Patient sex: M
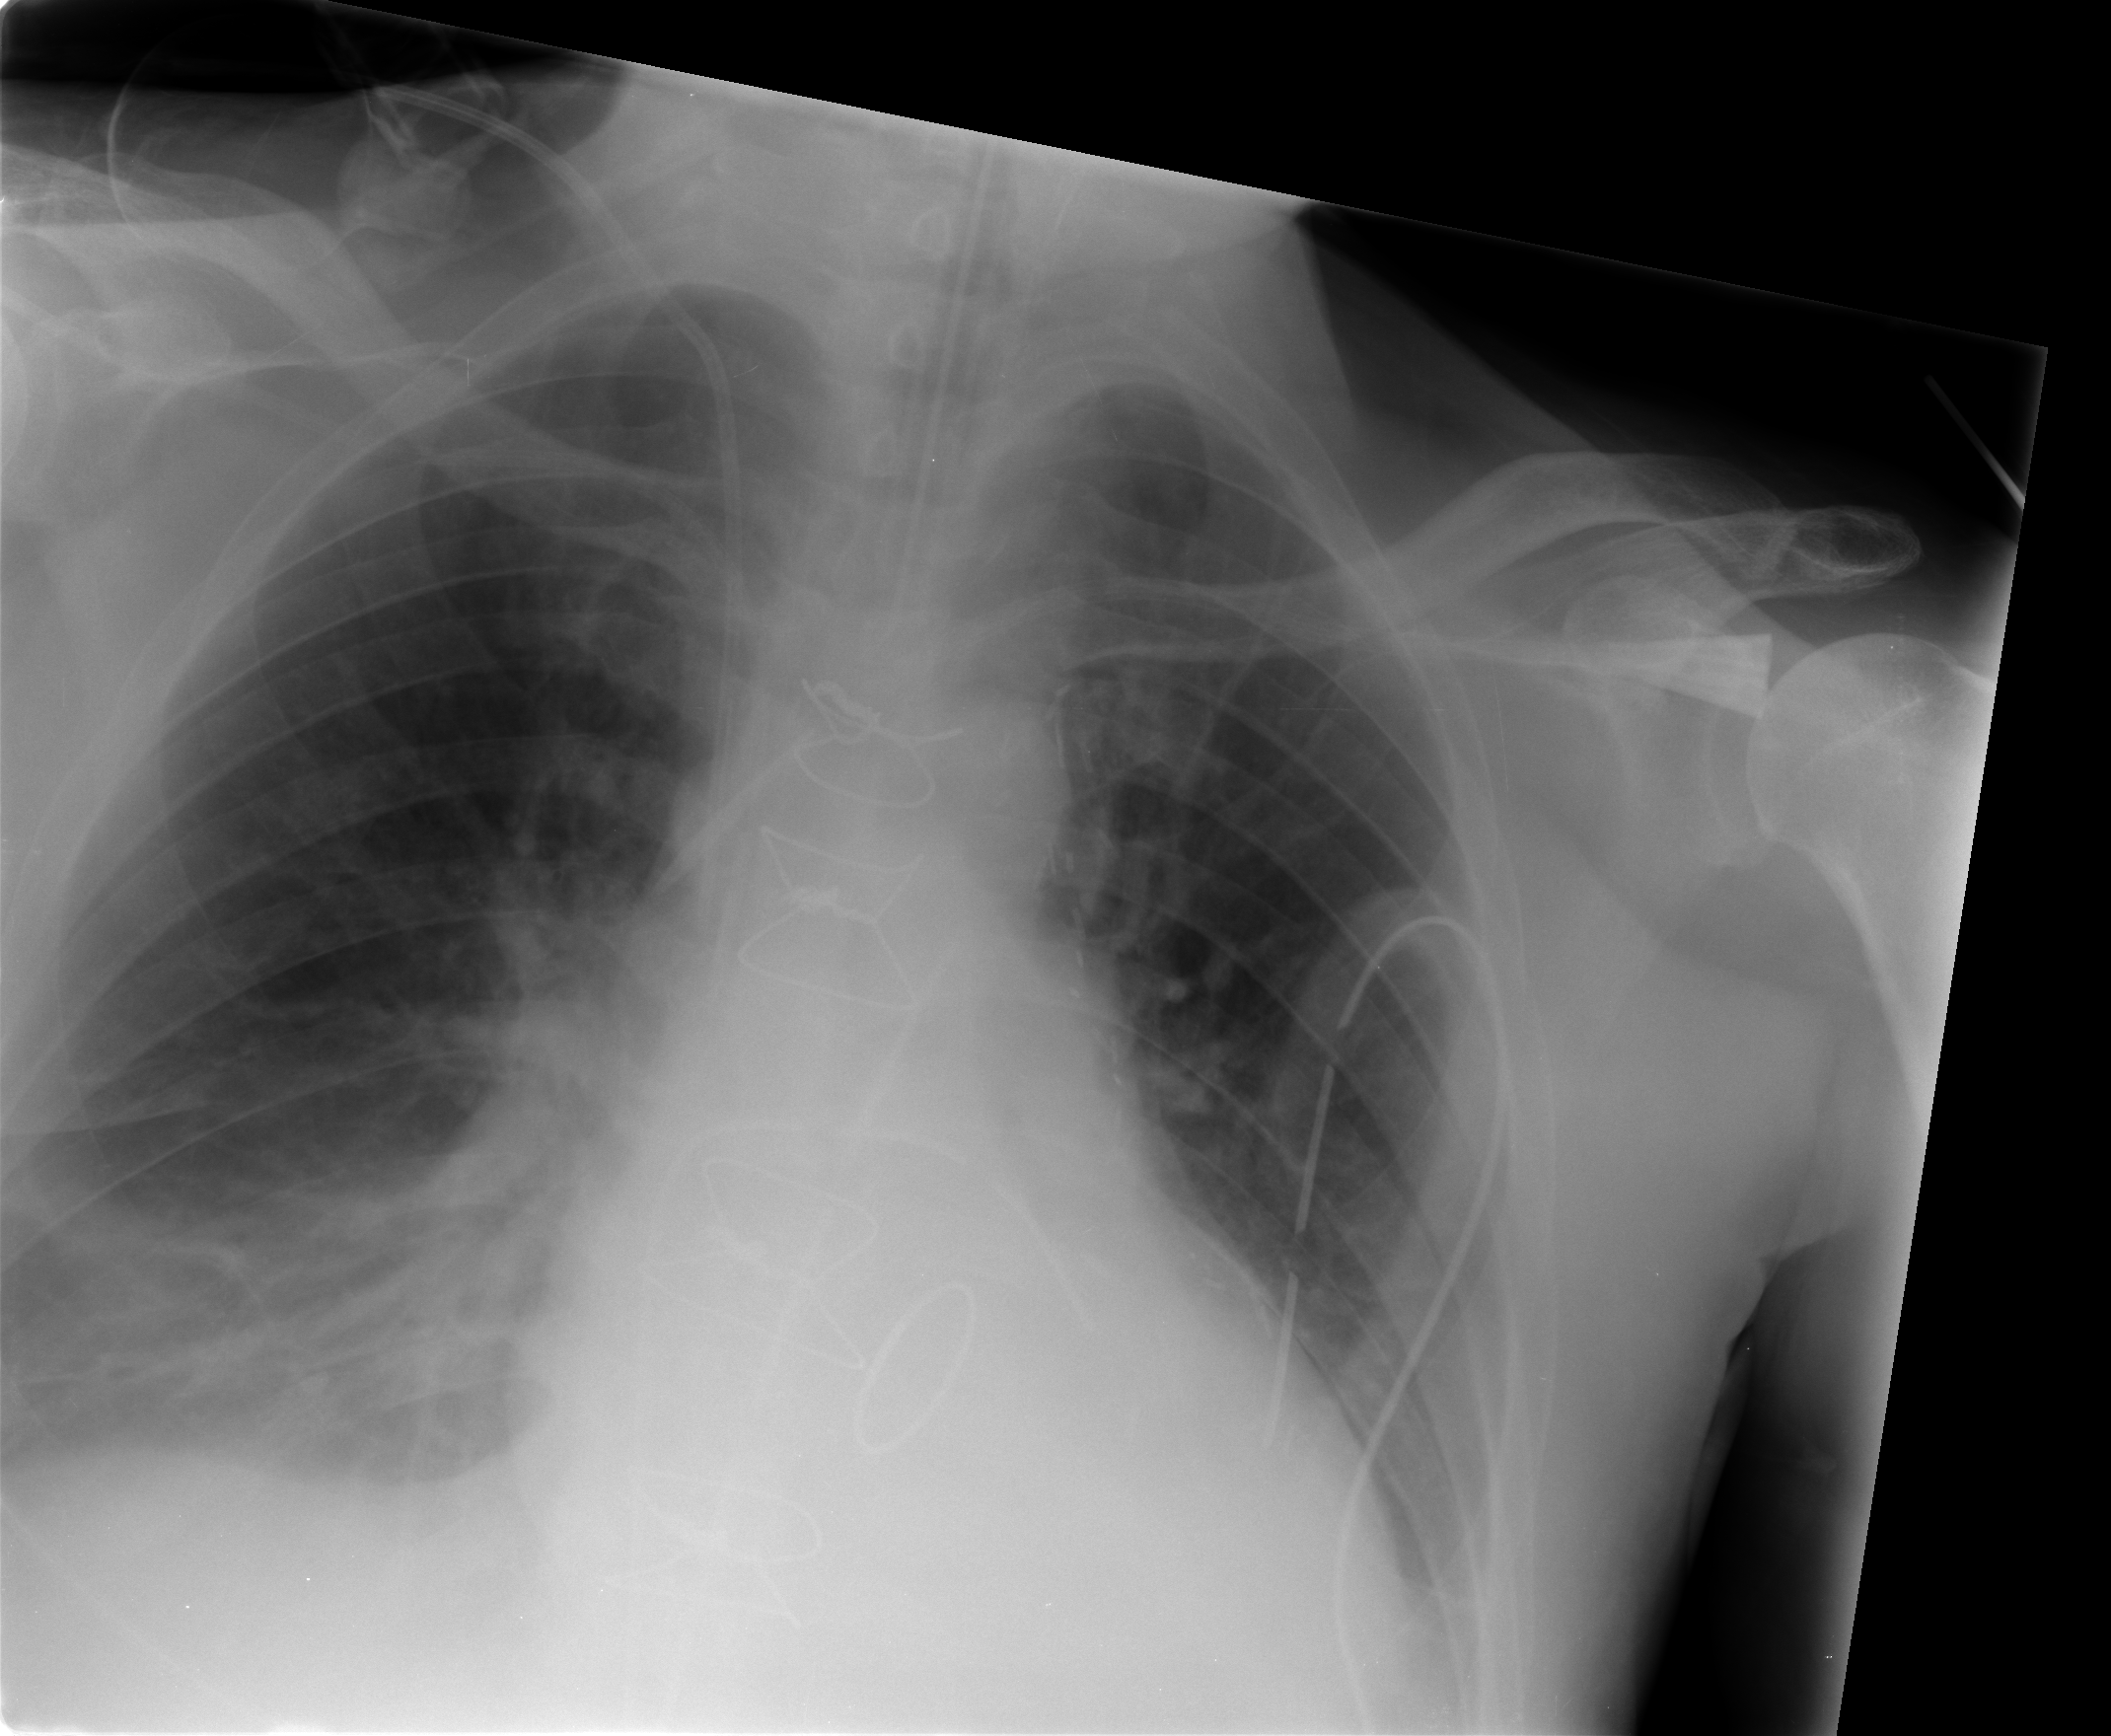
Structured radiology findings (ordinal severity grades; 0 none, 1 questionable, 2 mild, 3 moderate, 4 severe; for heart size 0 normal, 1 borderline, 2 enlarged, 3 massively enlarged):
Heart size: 2
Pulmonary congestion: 1
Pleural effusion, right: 3
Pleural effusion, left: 2
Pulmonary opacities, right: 1
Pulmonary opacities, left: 0
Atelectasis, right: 2
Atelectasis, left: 2